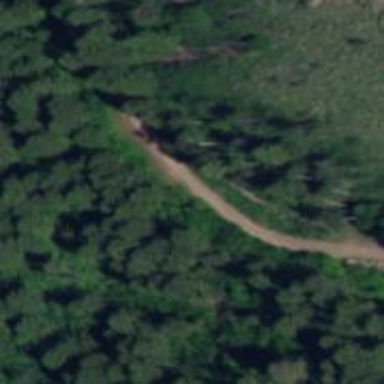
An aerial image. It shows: Nordic hike trail with classic and skating grooming.